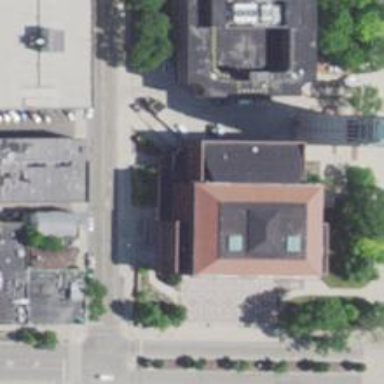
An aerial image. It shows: Concert hall with unique quadruple saltbox roof shape.